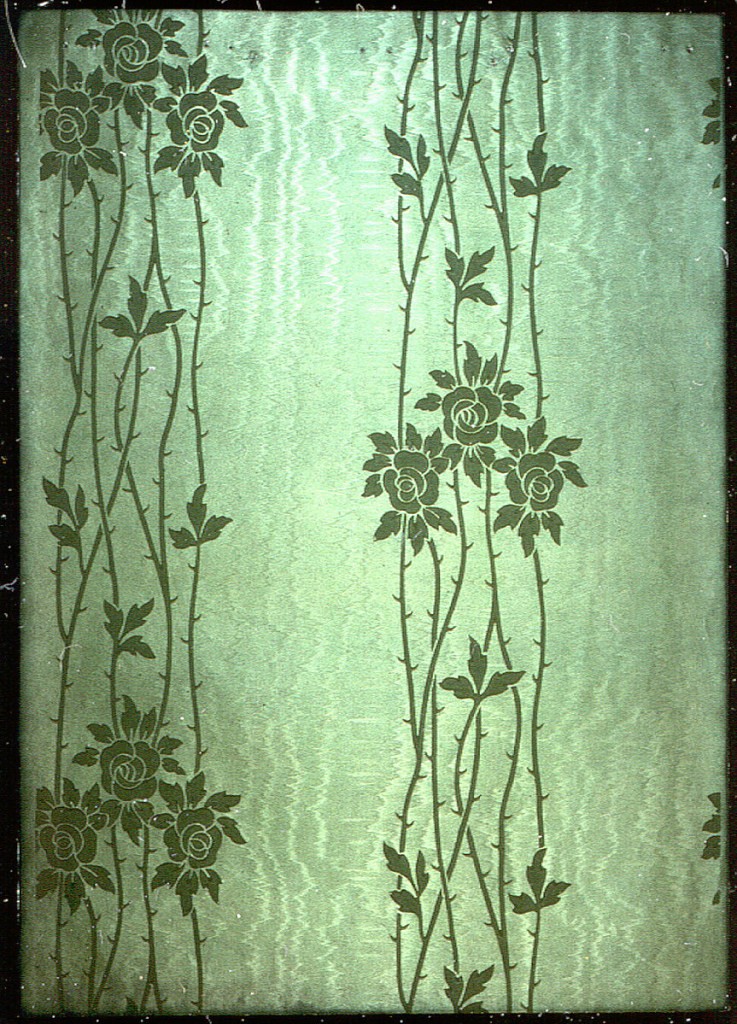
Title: Sidewall - sample
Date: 1906–07
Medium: Machine-printed
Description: Three roses with foliage on winding, thorny stems that form a vertical loose stripe. The shiny background has a moire texture. Printed in shades of green.